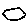
Label: hexagon